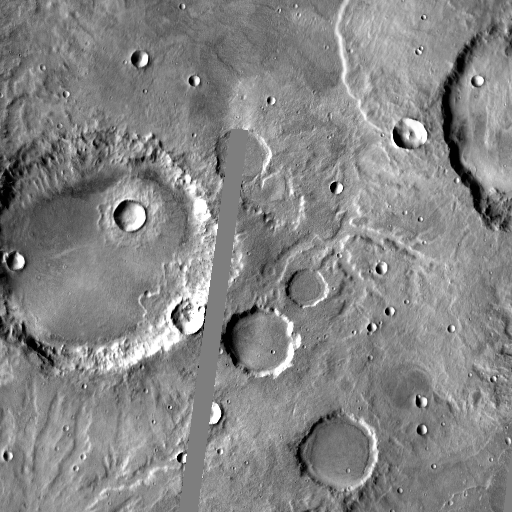
Crater classes present: Background, Other, Buried, Secondary